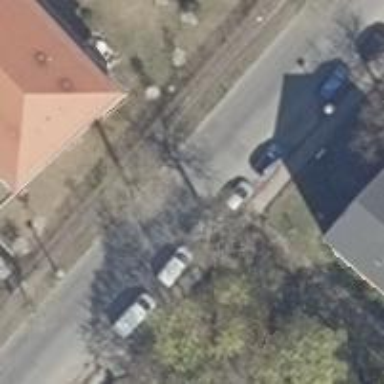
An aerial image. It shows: Broadleaved deciduous tree with parking obstacle nearby.